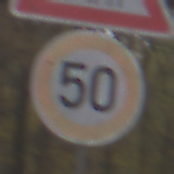
Verkehrszeichen: Geschwindigkeit50
Zusatzzeichen oben: ViehtriebRechts
Umgebung: Outdoor, Nature
Tageszeit: MorningAfternoon
Wetter: Overcast
Licht: Natural
Jahreszeit: Autumn
Kontrast: LowContrast